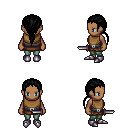
a pixel art fantasy rpg character, female body template, human, dark skin, leather chest armor, teal pants, black ponytail hairstyle, metal boots, dagger, four views (front, back, left, right), 2x2 character sprite sheet, small pixel art, hard edges, no anti-aliasing